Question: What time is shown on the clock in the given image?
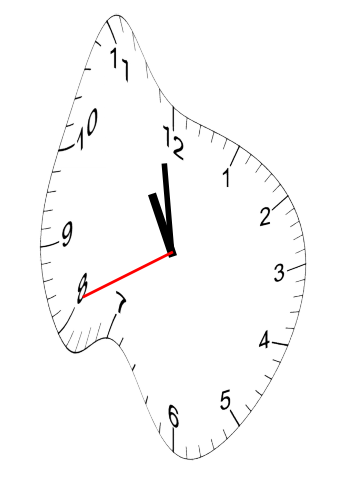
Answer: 10:58:41